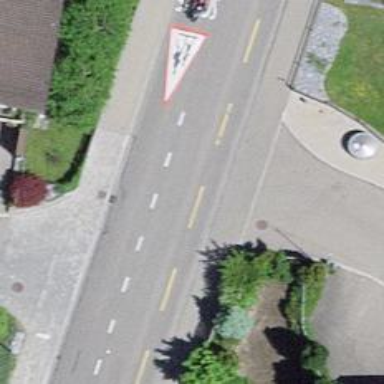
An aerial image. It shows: Secondary road with asphalt surface and sidewalks on both sides.